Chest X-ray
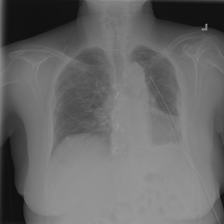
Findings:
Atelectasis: negative
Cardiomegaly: negative
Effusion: negative
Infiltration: negative
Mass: negative
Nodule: negative
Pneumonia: negative
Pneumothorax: positive
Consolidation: negative
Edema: negative
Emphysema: negative
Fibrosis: negative
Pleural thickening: negative
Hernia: negative